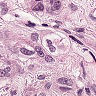
Metastatic tissue present: yes